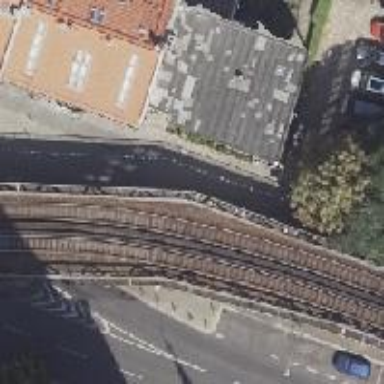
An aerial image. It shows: Viaduct bridge carrying electrified rail on the top.